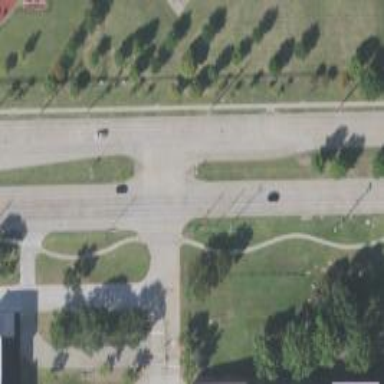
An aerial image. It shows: Unmarked crossing on footway.